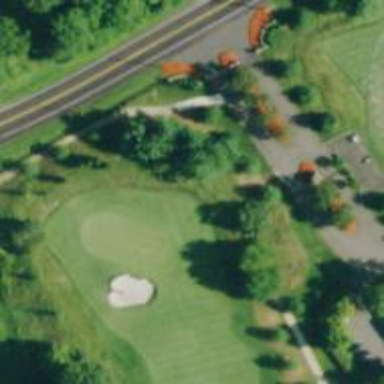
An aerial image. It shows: Golf hole.